Question: I have a 'n x n' grid. All the grids have numbers in them. I need to find 4 points in a grid such that they make a rectangle and the smallest element among them is as big as it can be. The minimum is taken from the ends of the rectange, meaning the corner elements.
Example
'''
1 1 1
2 1 2
3 1 4
'''
The answer is obiously '(2,1)','(2,3)',('3,1') and '(3,3)', because then the set is '2,2,3,4' and min of it is '2', and obviously we can't do better.
The only possible solution I can think of is somethow brute-forcy. For each element ('n^2' of them), we check every element that could be opposite of it in a rectangle. In the example below when we check the red element, the possible element are the yellow ones.

Such solutions is obviously 'O(n^4)', which is not desirable.
Anyone know a better way?
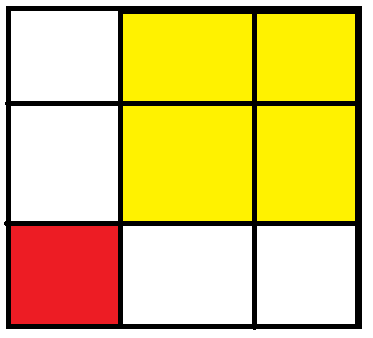
Answer: ## O(n3) algorithm
'''
for row1 = 1 .. n:
for row2 = row1 + 1 .. n:
h = empty min heap
for column = 1 .. n:
x = min(grid[row1, column], grid[row2, column])
push x to h
if h.size > 2:
pop h
best = max(best, h.min)
'''
---
## O(n2 log n) algorithm
Unlike previous approach, this one needs O(n) temporary space.
This algorithm is based on binary search, which works better when dealing with integer numbers in limited range. So simple preprocessing is needed to compress range of values in the grid. Sort grid cells by their value and substitute these values by indexes in sorted array. Alternatively (if there are duplicates among original values) we could assign consecutive natural numbers to each unique number in the grid (in sorted order), in this case time complexity decreases to O(n log U), where 'U' is the number of unique numbers.
'''
range = [1 .. U] (where U is maximal cell value)
binary search, stop when range is empty:
m = range.middle
A = empty 2D array of size n*n
for row = 1 .. n:
L = empty linked list
for each column:
if grid[row, column] >= m:
append column to L
for column1 = L.begin .. L.end:
for column2 = column1.next .. L.end:
if A[column1, column2] is empty:
A[column1, column2] = row
else:
result = (A[column1, column2], row, column1, column2)
range = [m .. range.max]
continue binary search (found)
range = [range.min .. m]
continue binary search (not found)
'''